Chest X-ray. View position: AP
Patient age: 63
Patient sex: F
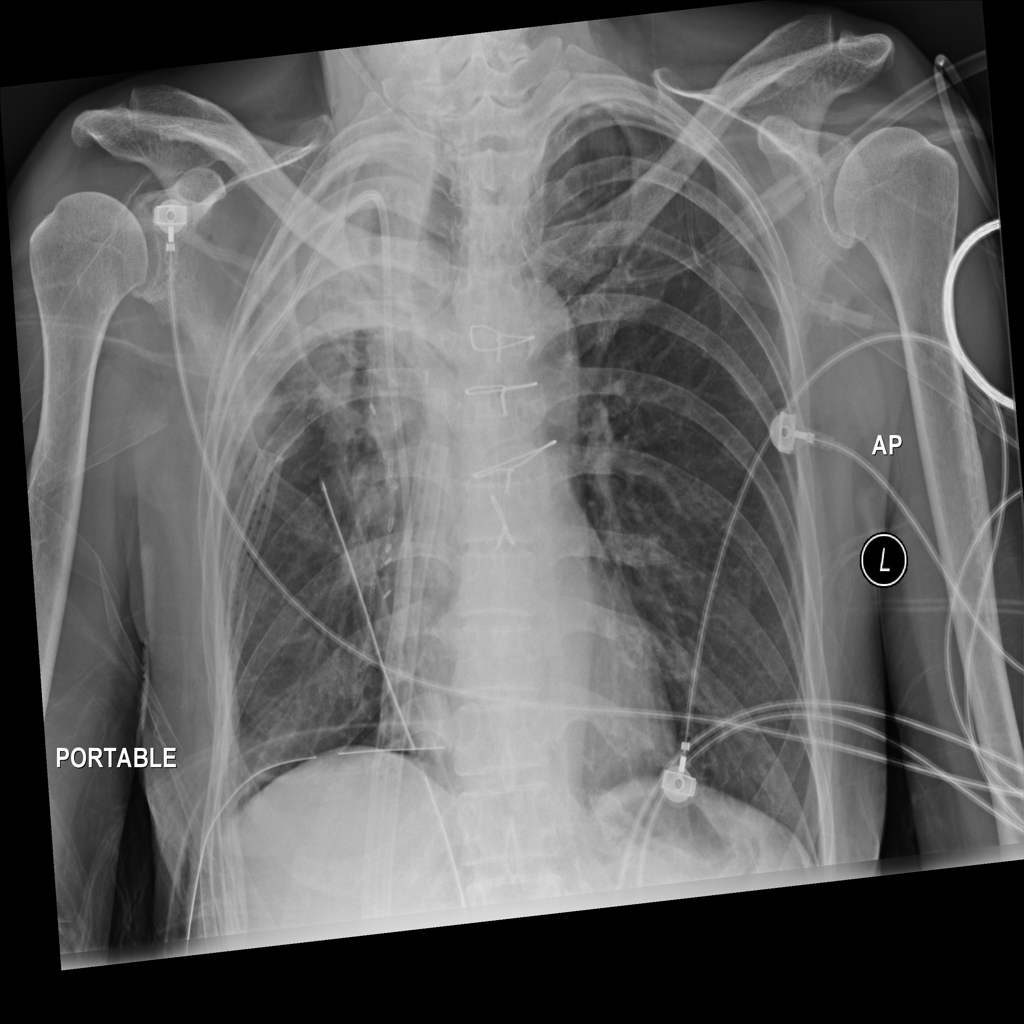
Finding: Pneumothorax